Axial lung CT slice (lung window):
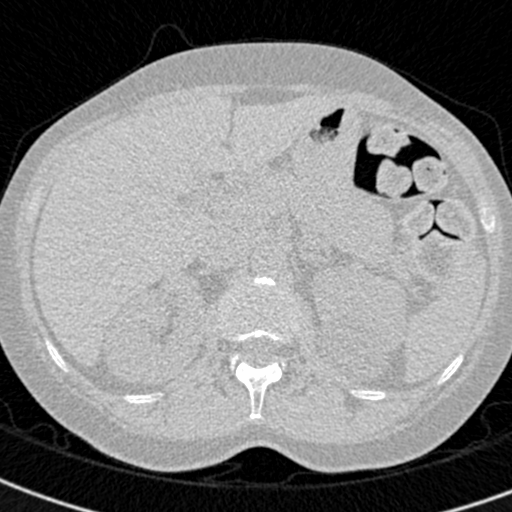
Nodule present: no